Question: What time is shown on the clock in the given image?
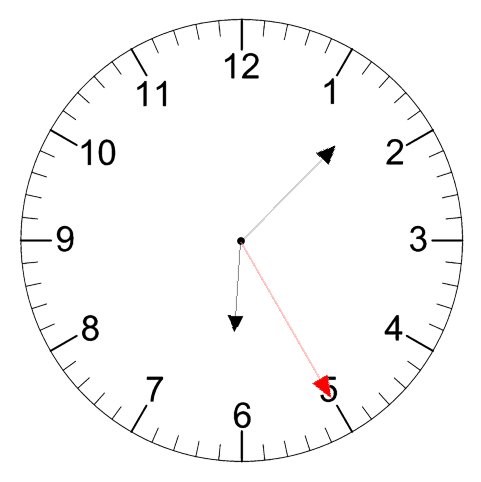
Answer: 06:07:25